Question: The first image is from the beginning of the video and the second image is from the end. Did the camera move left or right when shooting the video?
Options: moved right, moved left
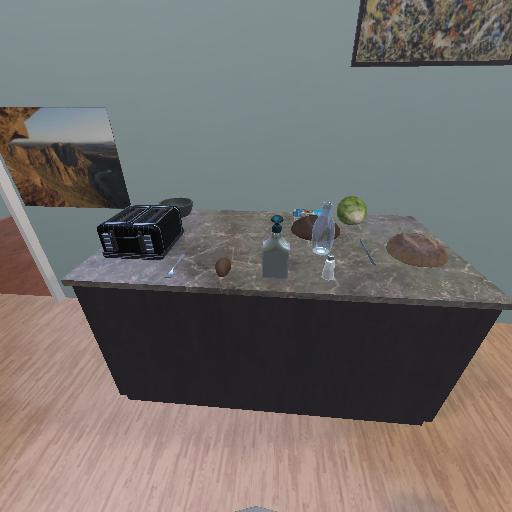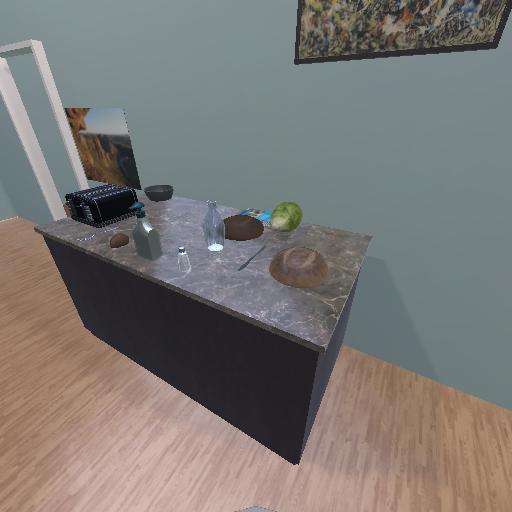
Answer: moved right